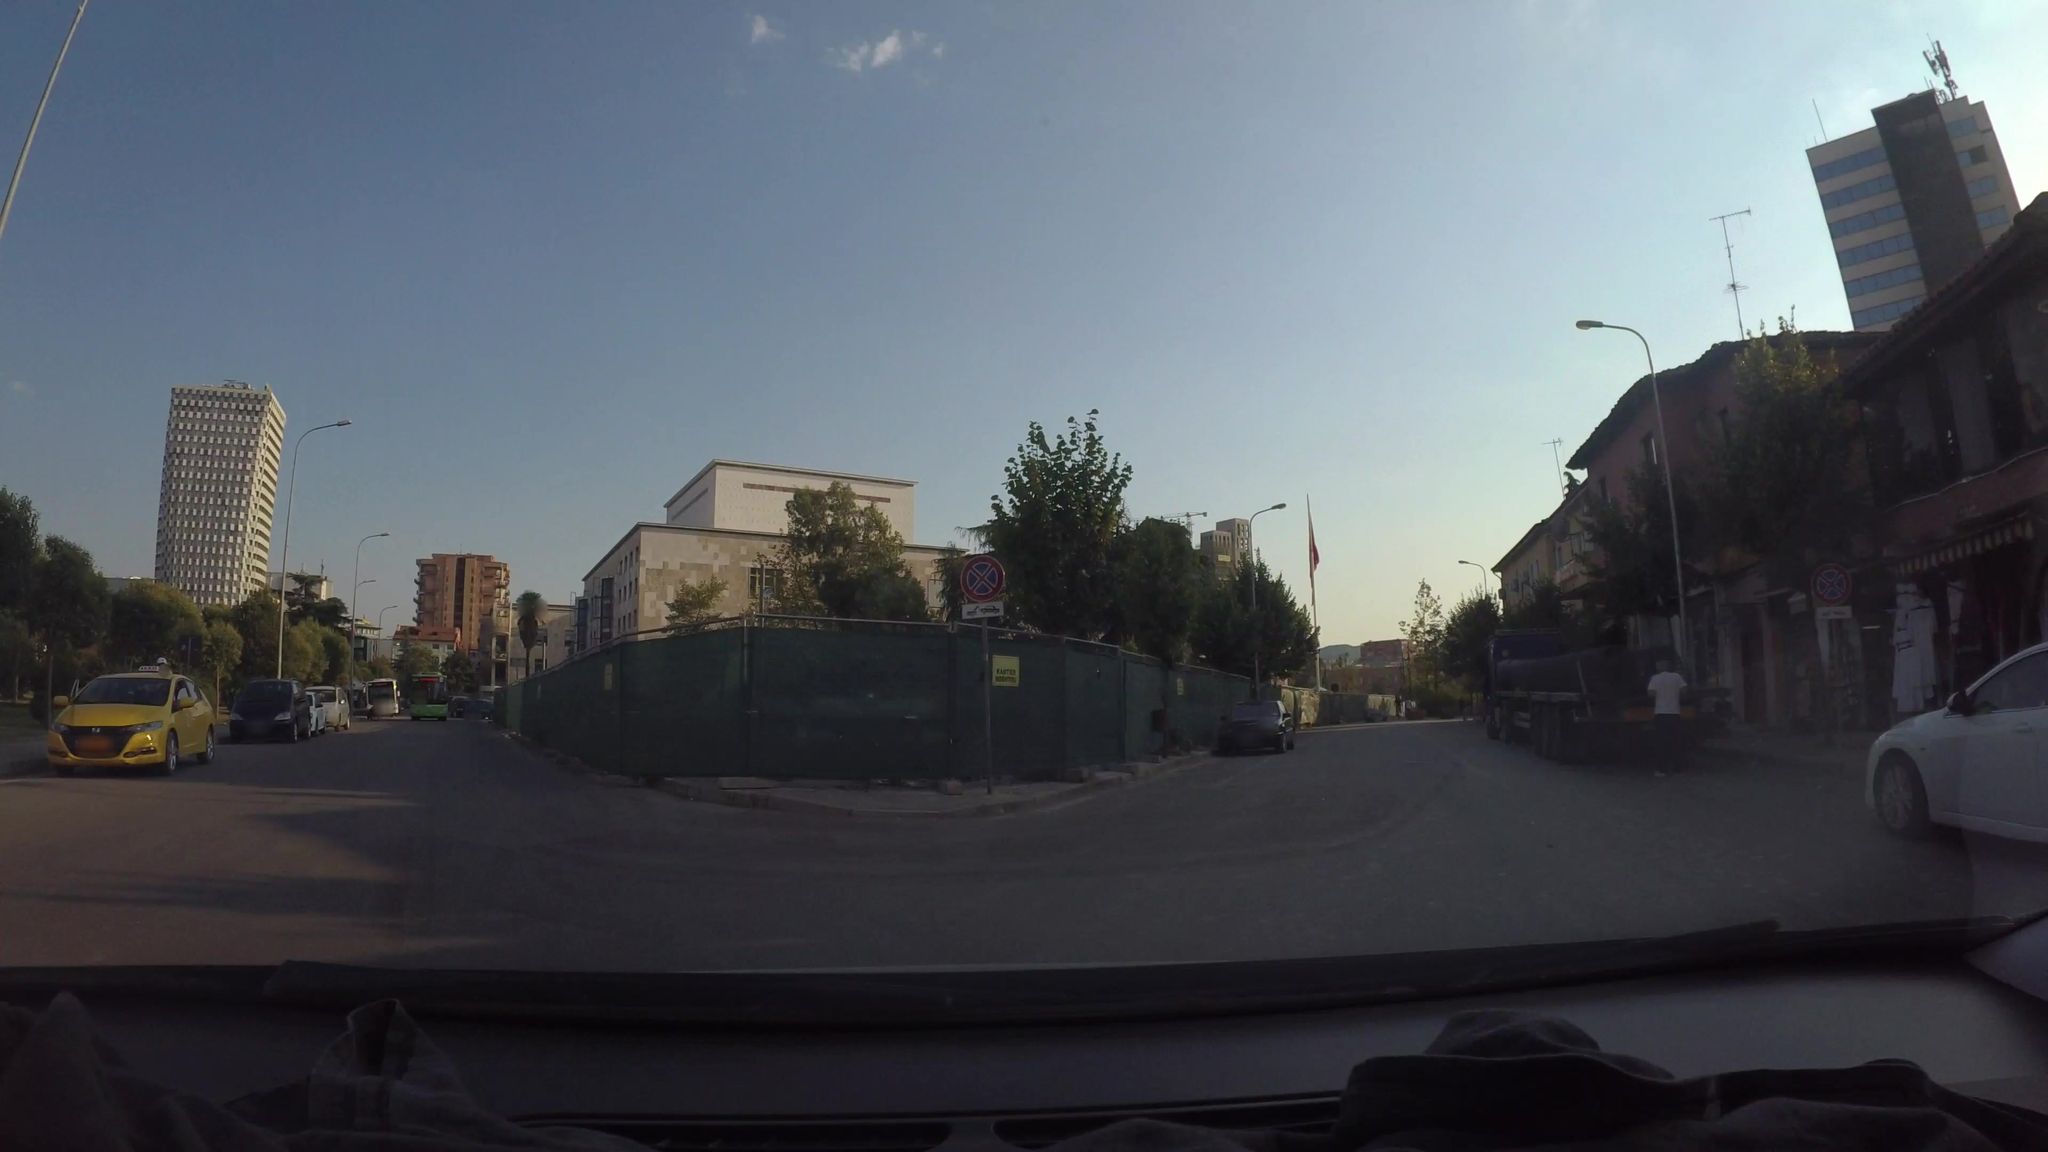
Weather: clear
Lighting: day
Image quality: good
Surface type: driving surface
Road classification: service, footway
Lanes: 1
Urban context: urban centre
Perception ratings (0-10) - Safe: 2.91, Lively: 8.9, Beautiful: 2.66, Boring: 2.06, Depressing: 4.93, Wealthy: 4.69